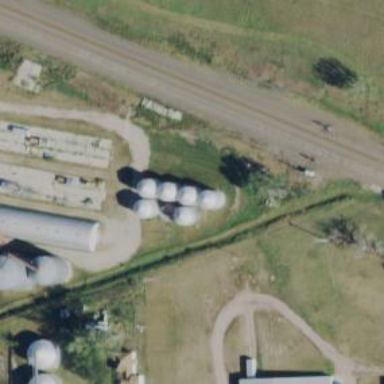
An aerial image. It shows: Silo.